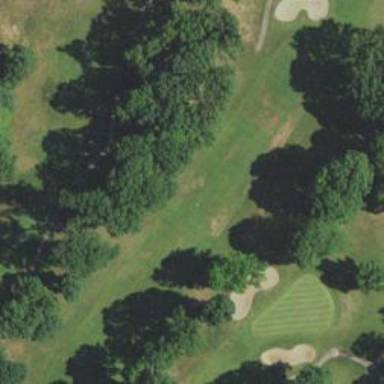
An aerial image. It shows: Golf hole.